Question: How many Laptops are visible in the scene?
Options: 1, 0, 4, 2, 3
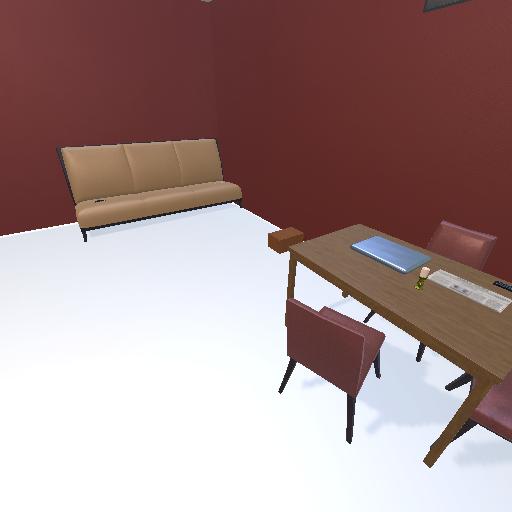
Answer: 1